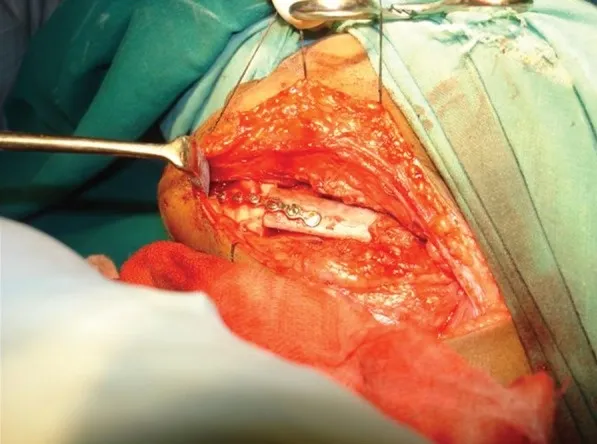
Costochondral graft secured into place by means of reconstruction plate.
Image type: medical_photograph (other_medical_photograph)